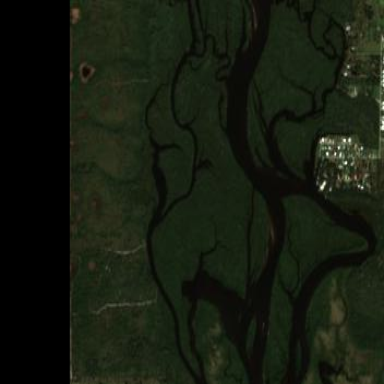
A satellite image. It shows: Wetland area with mangrove vegetation.